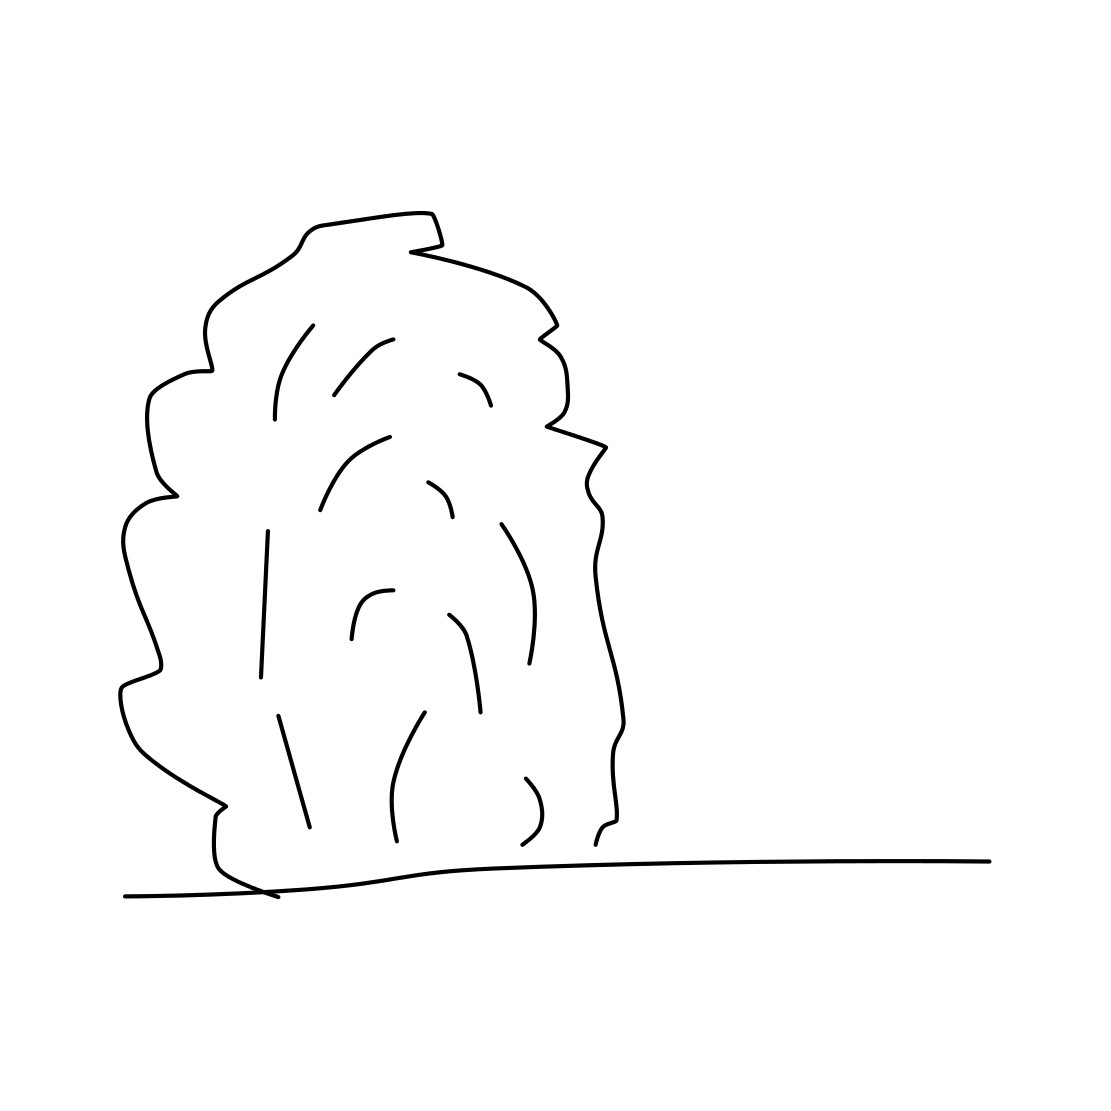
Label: bush